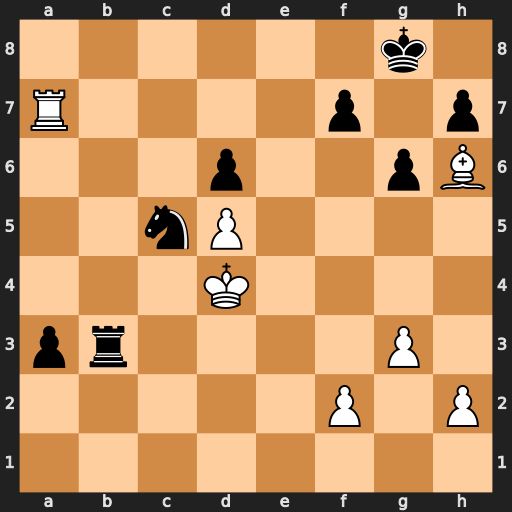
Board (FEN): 6k1/R4p1p/3p2pB/2nP4/3K4/pr4P1/5P1P/8
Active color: w
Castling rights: -
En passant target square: -
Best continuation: Ra8+ Rb8 Rxb8#